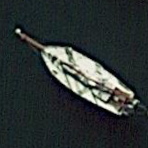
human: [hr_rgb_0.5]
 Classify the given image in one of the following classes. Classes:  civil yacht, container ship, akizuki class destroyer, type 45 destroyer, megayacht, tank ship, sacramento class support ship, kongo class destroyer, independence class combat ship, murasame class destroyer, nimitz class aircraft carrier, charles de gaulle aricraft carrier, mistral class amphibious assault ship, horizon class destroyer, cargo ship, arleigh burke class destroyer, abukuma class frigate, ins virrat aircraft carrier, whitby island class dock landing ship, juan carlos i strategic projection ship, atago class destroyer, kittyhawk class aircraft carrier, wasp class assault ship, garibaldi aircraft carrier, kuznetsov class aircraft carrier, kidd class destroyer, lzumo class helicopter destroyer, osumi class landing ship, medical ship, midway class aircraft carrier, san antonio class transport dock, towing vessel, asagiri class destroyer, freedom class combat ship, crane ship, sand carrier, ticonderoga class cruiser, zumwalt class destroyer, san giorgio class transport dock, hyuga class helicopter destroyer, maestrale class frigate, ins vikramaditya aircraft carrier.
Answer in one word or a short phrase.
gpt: Civil yacht